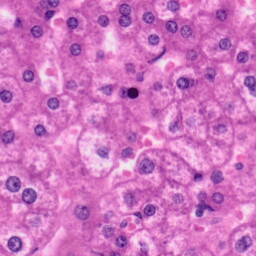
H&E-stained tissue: Liver